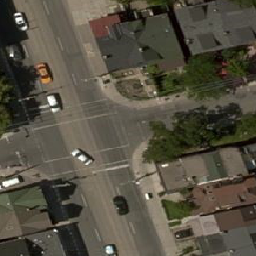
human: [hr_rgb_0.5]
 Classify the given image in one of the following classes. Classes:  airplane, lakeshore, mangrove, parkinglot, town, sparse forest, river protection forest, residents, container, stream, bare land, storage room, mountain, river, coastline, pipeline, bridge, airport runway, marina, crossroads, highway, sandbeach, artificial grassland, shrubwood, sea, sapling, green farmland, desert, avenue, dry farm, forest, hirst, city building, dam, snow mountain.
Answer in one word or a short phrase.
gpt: crossroads